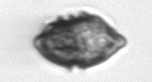
Label: Kryptoperidinium_triquetrum